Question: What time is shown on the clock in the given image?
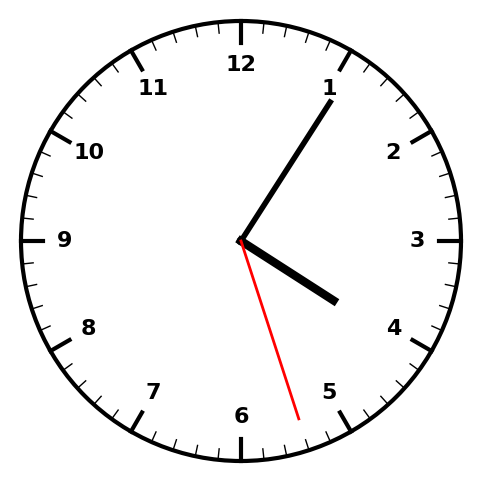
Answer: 04:05:27